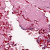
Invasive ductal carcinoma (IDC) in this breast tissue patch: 0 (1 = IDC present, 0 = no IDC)